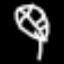
Label: leaf